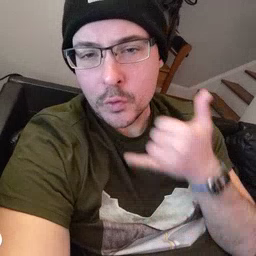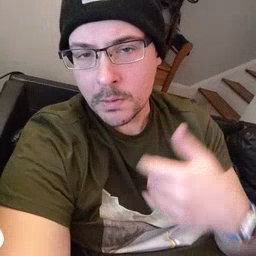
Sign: callonphone